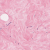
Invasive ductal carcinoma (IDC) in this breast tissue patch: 0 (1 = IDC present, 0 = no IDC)